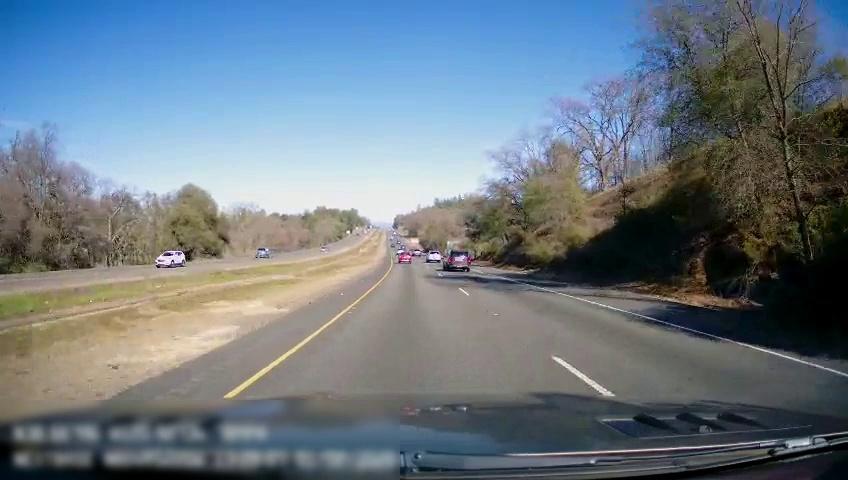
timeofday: Day
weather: Sunny
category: Drivable Space
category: Drivable Space
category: Vehicles | SUV
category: Vehicles | SUV
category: Vehicles | SUV
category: Vehicles | SUV
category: Vehicles | Truck
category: Lanes | Current Lane
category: Lanes | Current Lane
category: Lanes | Alternate Lane